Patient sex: M
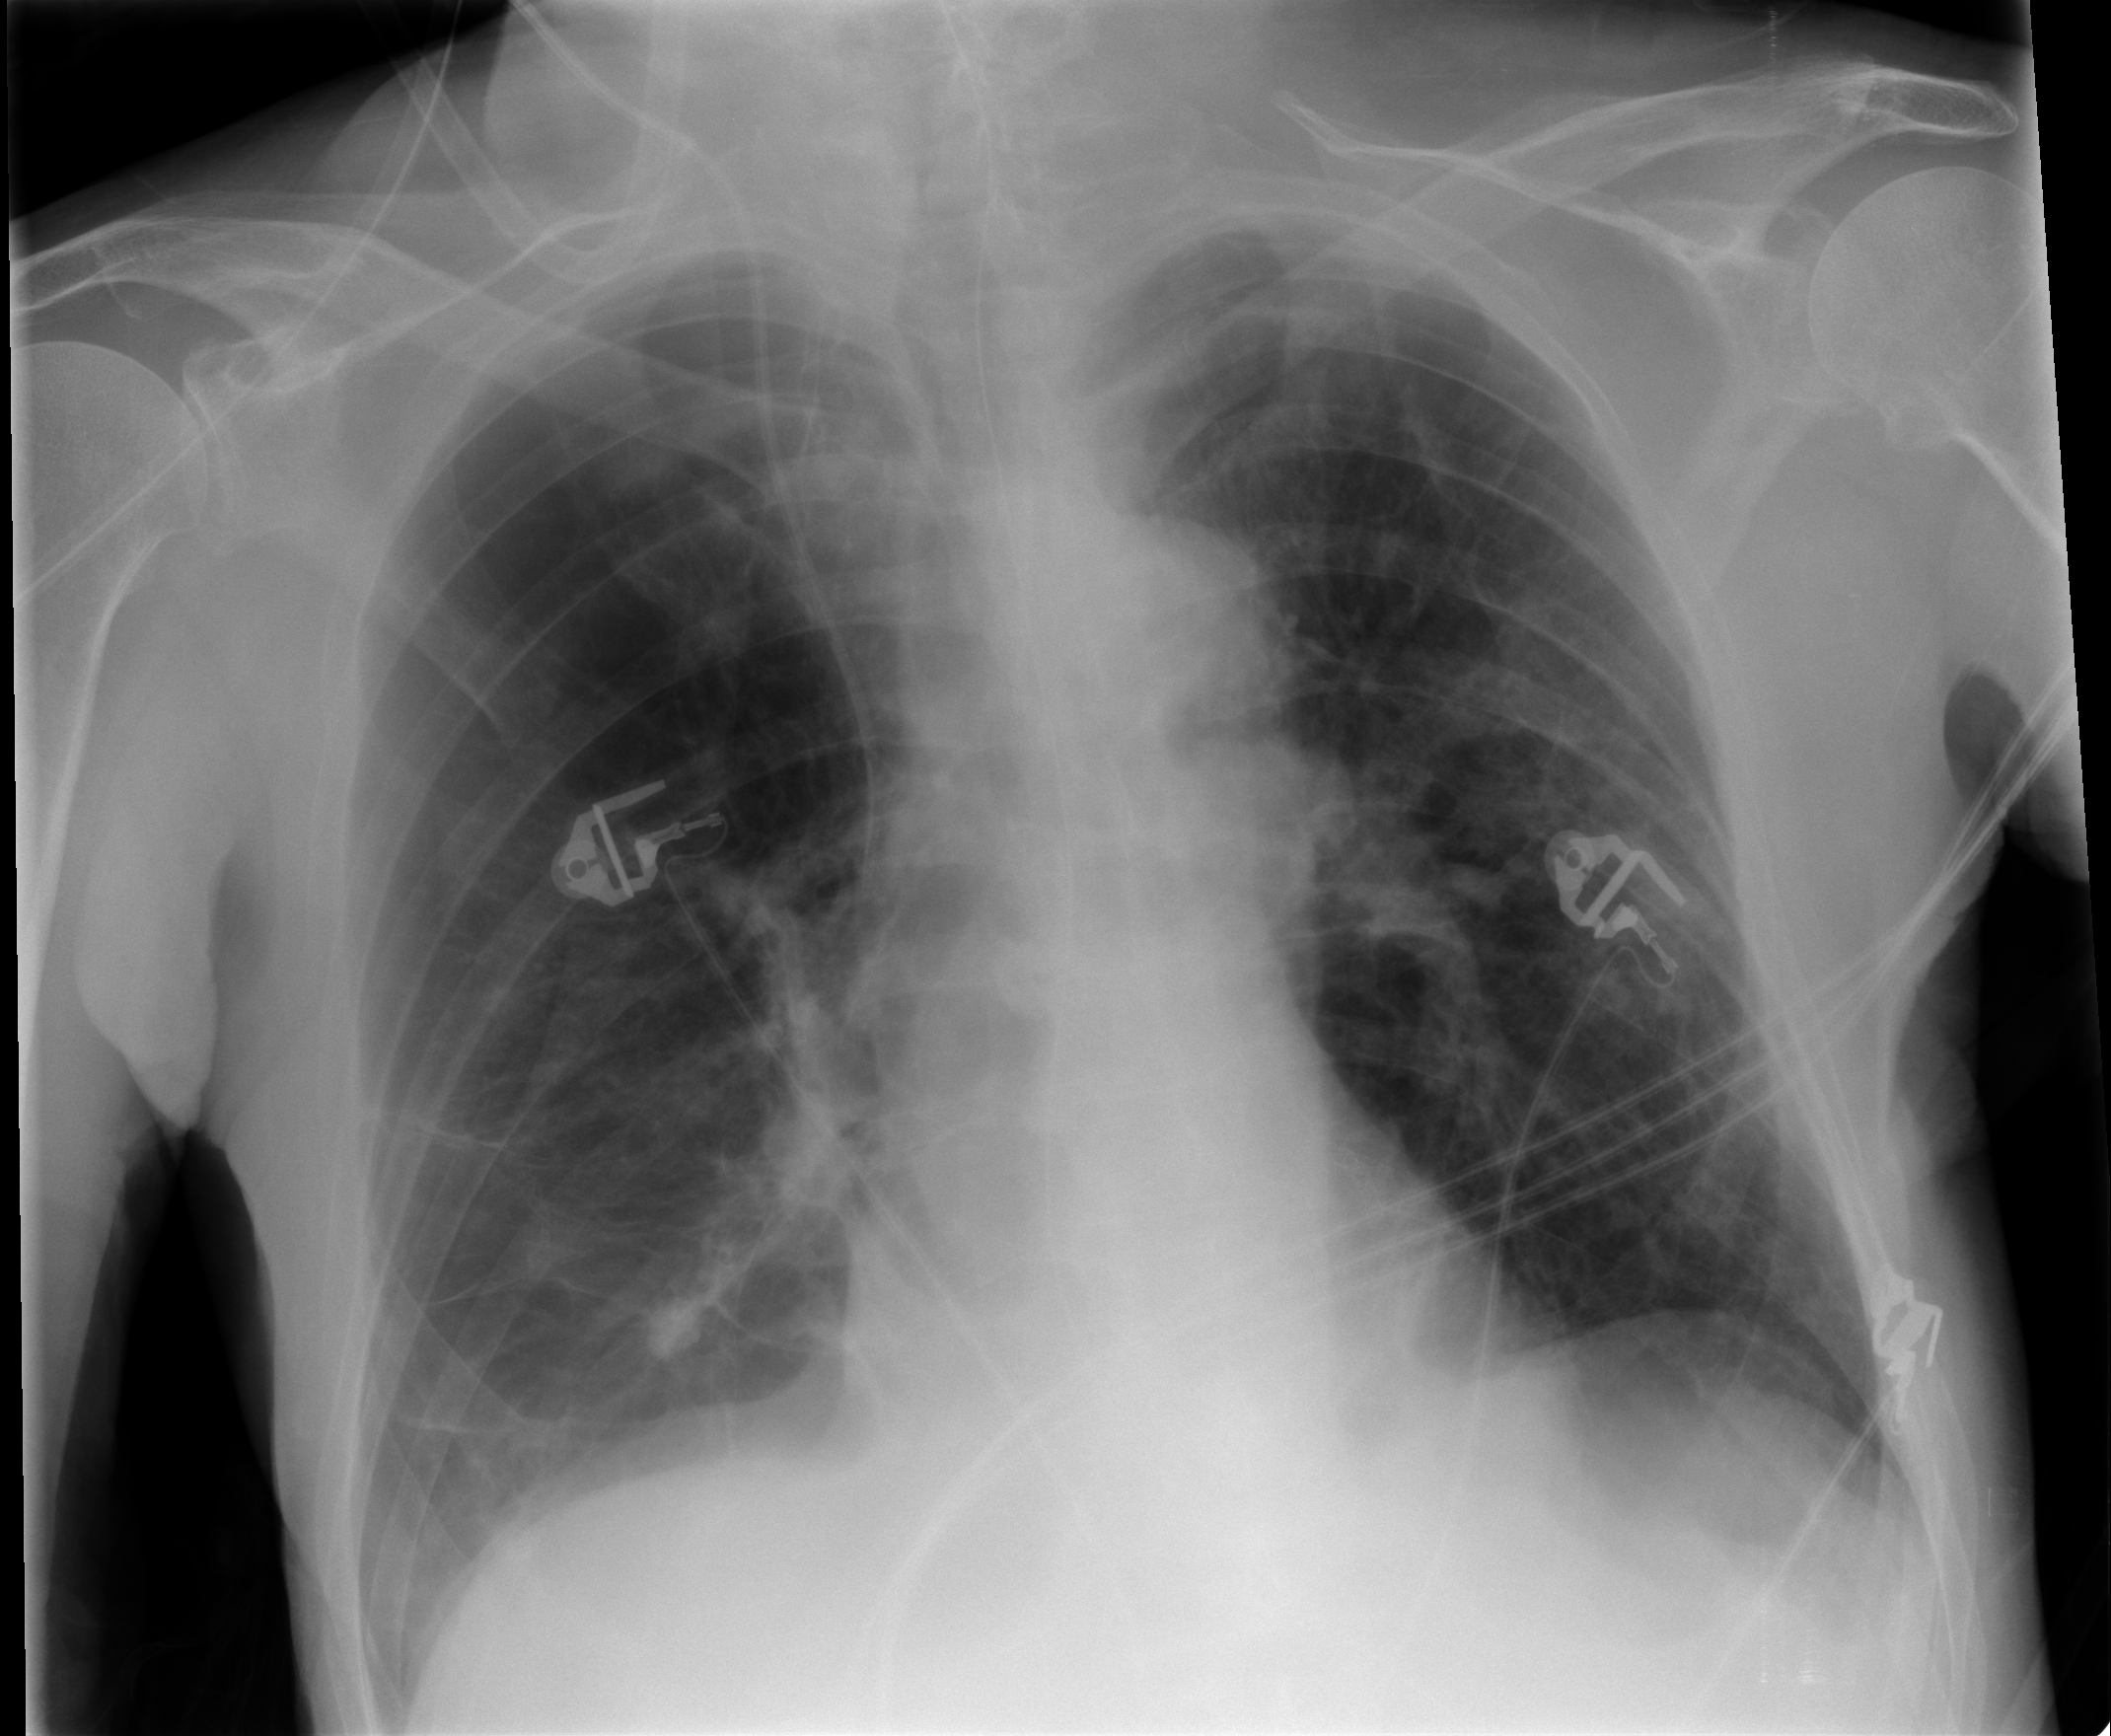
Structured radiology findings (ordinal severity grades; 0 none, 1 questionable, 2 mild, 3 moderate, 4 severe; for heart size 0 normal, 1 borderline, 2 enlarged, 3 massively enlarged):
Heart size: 0
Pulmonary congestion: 0
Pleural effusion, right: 0
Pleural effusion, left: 0
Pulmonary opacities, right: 0
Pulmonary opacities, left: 0
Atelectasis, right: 2
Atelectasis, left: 0